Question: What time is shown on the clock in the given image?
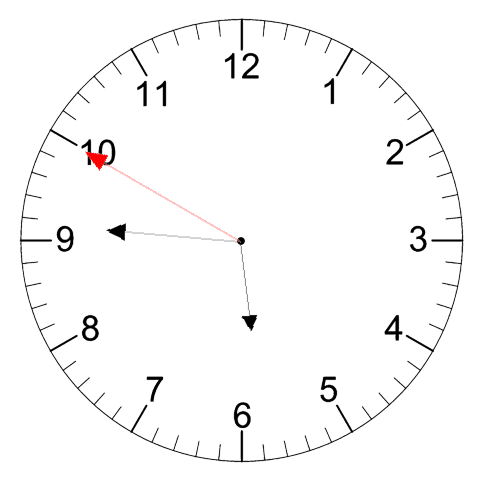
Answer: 05:45:50